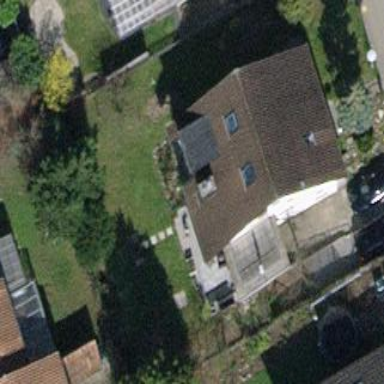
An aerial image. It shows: Detached building.